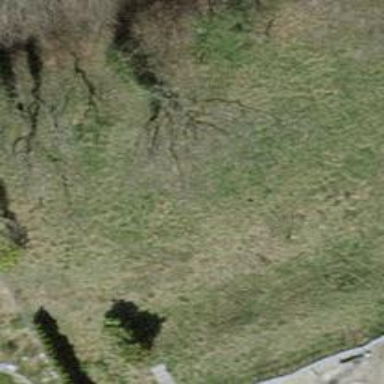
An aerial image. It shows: Bridleway.